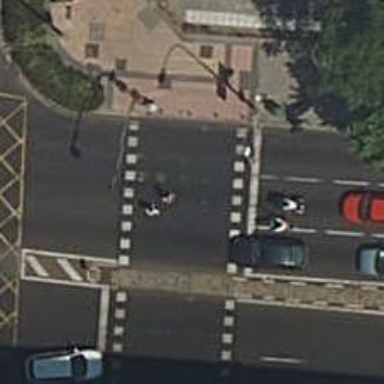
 there are traffic signals and zebra crossing."